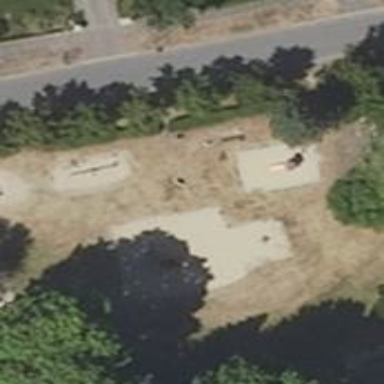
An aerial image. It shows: Playground with playhouse.